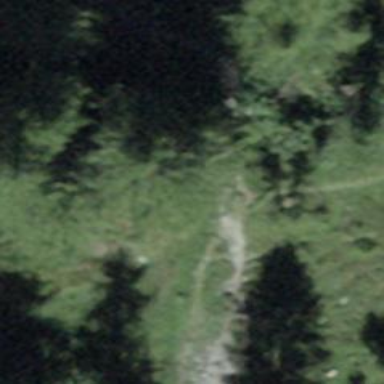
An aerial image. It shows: Path on the ground.